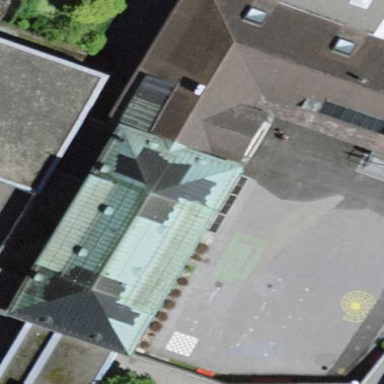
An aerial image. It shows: School building.